Question: I'm trying use PowerMock with JUnitParams, however I'm getting this strange error:
'''
com.thoughtworks.xstream.converters.ConversionException: com.lutum.web.ui.controladores.ControladorExibicaoPDF$$EnhancerByMockitoWithCGLIB$$2852e4bb : com.lutum.web.ui.controladores.ControladorExibicaoPDF$$EnhancerByMockitoWithCGLIB$$2852e4bb
---- Debugging information ----
message : com.lutum.web.ui.controladores.ControladorExibicaoPDF$$EnhancerByMockitoWithCGLIB$$2852e4bb
cause-exception : com.thoughtworks.xstream.mapper.CannotResolveClassException
cause-message : com.lutum.web.ui.controladores.ControladorExibicaoPDF$$EnhancerByMockitoWithCGLIB$$2852e4bb
class : com.lutum.web.ui.controladores.ControladorExibicaoPDFTest
required-type : com.lutum.web.ui.controladores.ControladorExibicaoPDFTest
converter-type : com.thoughtworks.xstream.converters.reflection.ReflectionConverter
path : /org.powermock.modules.junit4.rule.PowerMockStatement$1/outer-class/fNext/test/outer-class/fTest/sut
line number : 8
class[1] : org.powermock.modules.junit4.internal.impl.PowerMockJUnit47RunnerDelegateImpl$PowerMockJUnit47MethodRunner
class[2] : org.junit.internal.runners.MethodRoadie$2
class[3] : org.powermock.modules.junit4.internal.impl.PowerMockJUnit47RunnerDelegateImpl$PowerMockJUnit47MethodRunner$LastRuleTestExecutorStatement
class[4] : org.powermock.modules.junit4.rule.PowerMockStatement
class[5] : org.powermock.modules.junit4.rule.PowerMockStatement$1
version : null
-------------------------------
at com.thoughtworks.xstream.core.TreeUnmarshaller.convert(TreeUnmarshaller.java:79)
at com.thoughtworks.xstream.core.AbstractReferenceUnmarshaller.convert(AbstractReferenceUnmarshaller.java:65)
at com.thoughtworks.xstream.core.TreeUnmarshaller.convertAnother(TreeUnmarshaller.java:66)
at com.thoughtworks.xstream.converters.reflection.AbstractReflectionConverter.unmarshallField(AbstractReflectionConverter.java:355)
at com.thoughtworks.xstream.converters.reflection.AbstractReflectionConverter.doUnmarshal(AbstractReflectionConverter.java:306)
at com.thoughtworks.xstream.converters.reflection.AbstractReflectionConverter.unmarshal(AbstractReflectionConverter.java:234)
at com.thoughtworks.xstream.core.TreeUnmarshaller.convert(TreeUnmarshaller.java:72)
at com.thoughtworks.xstream.core.AbstractReferenceUnmarshaller.convert(AbstractReferenceUnmarshaller.java:65)
at com.thoughtworks.xstream.core.TreeUnmarshaller.convertAnother(TreeUnmarshaller.java:66)
at com.thoughtworks.xstream.converters.reflection.AbstractReflectionConverter.unmarshallField(AbstractReflectionConverter.java:355)
at com.thoughtworks.xstream.converters.reflection.AbstractReflectionConverter.doUnmarshal(AbstractReflectionConverter.java:306)
at com.thoughtworks.xstream.converters.reflection.AbstractReflectionConverter.unmarshal(AbstractReflectionConverter.java:234)
at com.thoughtworks.xstream.core.TreeUnmarshaller.convert(TreeUnmarshaller.java:72)
at com.thoughtworks.xstream.core.AbstractReferenceUnmarshaller.convert(AbstractReferenceUnmarshaller.java:65)
at com.thoughtworks.xstream.core.TreeUnmarshaller.convertAnother(TreeUnmarshaller.java:66)
at com.thoughtworks.xstream.converters.reflection.AbstractReflectionConverter.unmarshallField(AbstractReflectionConverter.java:355)
at com.thoughtworks.xstream.converters.reflection.AbstractReflectionConverter.doUnmarshal(AbstractReflectionConverter.java:306)
at com.thoughtworks.xstream.converters.reflection.AbstractReflectionConverter.unmarshal(AbstractReflectionConverter.java:234)
at com.thoughtworks.xstream.core.TreeUnmarshaller.convert(TreeUnmarshaller.java:72)
at com.thoughtworks.xstream.core.AbstractReferenceUnmarshaller.convert(AbstractReferenceUnmarshaller.java:65)
at com.thoughtworks.xstream.core.TreeUnmarshaller.convertAnother(TreeUnmarshaller.java:66)
at com.thoughtworks.xstream.converters.reflection.AbstractReflectionConverter.unmarshallField(AbstractReflectionConverter.java:355)
at com.thoughtworks.xstream.converters.reflection.AbstractReflectionConverter.doUnmarshal(AbstractReflectionConverter.java:306)
at com.thoughtworks.xstream.converters.reflection.AbstractReflectionConverter.unmarshal(AbstractReflectionConverter.java:234)
at com.thoughtworks.xstream.core.TreeUnmarshaller.convert(TreeUnmarshaller.java:72)
at com.thoughtworks.xstream.core.AbstractReferenceUnmarshaller.convert(AbstractReferenceUnmarshaller.java:65)
at com.thoughtworks.xstream.core.TreeUnmarshaller.convertAnother(TreeUnmarshaller.java:66)
at com.thoughtworks.xstream.converters.reflection.AbstractReflectionConverter.unmarshallField(AbstractReflectionConverter.java:355)
at com.thoughtworks.xstream.converters.reflection.AbstractReflectionConverter.doUnmarshal(AbstractReflectionConverter.java:306)
at com.thoughtworks.xstream.converters.reflection.AbstractReflectionConverter.unmarshal(AbstractReflectionConverter.java:234)
at com.thoughtworks.xstream.core.TreeUnmarshaller.convert(TreeUnmarshaller.java:72)
at com.thoughtworks.xstream.core.AbstractReferenceUnmarshaller.convert(AbstractReferenceUnmarshaller.java:65)
at com.thoughtworks.xstream.core.TreeUnmarshaller.convertAnother(TreeUnmarshaller.java:66)
at com.thoughtworks.xstream.core.TreeUnmarshaller.convertAnother(TreeUnmarshaller.java:50)
at com.thoughtworks.xstream.core.TreeUnmarshaller.start(TreeUnmarshaller.java:134)
at com.thoughtworks.xstream.core.AbstractTreeMarshallingStrategy.unmarshal(AbstractTreeMarshallingStrategy.java:32)
at com.thoughtworks.xstream.XStream.unmarshal(XStream.java:1052)
at com.thoughtworks.xstream.XStream.unmarshal(XStream.java:1036)
at com.thoughtworks.xstream.XStream.fromXML(XStream.java:912)
at com.thoughtworks.xstream.XStream.fromXML(XStream.java:903)
at org.powermock.classloading.DeepCloner.clone(DeepCloner.java:54)
at org.powermock.classloading.ClassloaderExecutor.execute(ClassloaderExecutor.java:89)
at org.powermock.classloading.ClassloaderExecutor.execute(ClassloaderExecutor.java:78)
at org.powermock.modules.junit4.rule.PowerMockStatement.evaluate(PowerMockRule.java:49)
at org.powermock.modules.junit4.internal.impl.PowerMockJUnit47RunnerDelegateImpl$PowerMockJUnit47MethodRunner.executeTest(PowerMockJUnit47RunnerDelegateImpl.java:91)
at org.powermock.modules.junit4.internal.impl.PowerMockJUnit44RunnerDelegateImpl$PowerMockJUnit44MethodRunner.runBeforesThenTestThenAfters(PowerMockJUnit44RunnerDelegateImpl.java:282)
at org.junit.internal.runners.MethodRoadie.runTest(MethodRoadie.java:84)
at org.junit.internal.runners.MethodRoadie.run(MethodRoadie.java:49)
at org.powermock.modules.junit4.internal.impl.PowerMockJUnit44RunnerDelegateImpl.invokeTestMethod(PowerMockJUnit44RunnerDelegateImpl.java:207)
at org.powermock.modules.junit4.internal.impl.PowerMockJUnit44RunnerDelegateImpl.runMethods(PowerMockJUnit44RunnerDelegateImpl.java:146)
at org.powermock.modules.junit4.internal.impl.PowerMockJUnit44RunnerDelegateImpl$1.run(PowerMockJUnit44RunnerDelegateImpl.java:120)
at org.junit.internal.runners.ClassRoadie.runUnprotected(ClassRoadie.java:34)
at org.junit.internal.runners.ClassRoadie.runProtected(ClassRoadie.java:44)
at org.powermock.modules.junit4.internal.impl.PowerMockJUnit44RunnerDelegateImpl.run(PowerMockJUnit44RunnerDelegateImpl.java:118)
at org.powermock.modules.junit4.common.internal.impl.JUnit4TestSuiteChunkerImpl.run(JUnit4TestSuiteChunkerImpl.java:104)
at org.powermock.modules.junit4.common.internal.impl.AbstractCommonPowerMockRunner.run(AbstractCommonPowerMockRunner.java:53)
at org.powermock.modules.junit4.PowerMockRunner.run(PowerMockRunner.java:53)
at org.junit.runner.JUnitCore.run(JUnitCore.java:157)
at com.intellij.junit4.JUnit4IdeaTestRunner.startRunnerWithArgs(JUnit4IdeaTestRunner.java:77)
at com.intellij.rt.execution.junit.JUnitStarter.prepareStreamsAndStart(JUnitStarter.java:195)
at com.intellij.rt.execution.junit.JUnitStarter.main(JUnitStarter.java:63)
at sun.reflect.NativeMethodAccessorImpl.invoke0(Native Method)
at sun.reflect.NativeMethodAccessorImpl.invoke(NativeMethodAccessorImpl.java:62)
at com.intellij.rt.execution.application.AppMain.main(AppMain.java:120)
Caused by: com.thoughtworks.xstream.mapper.CannotResolveClassException: com.lutum.web.ui.controladores.ControladorExibicaoPDF$$EnhancerByMockitoWithCGLIB$$2852e4bb
at com.thoughtworks.xstream.mapper.DefaultMapper.realClass(DefaultMapper.java:56)
at com.thoughtworks.xstream.mapper.MapperWrapper.realClass(MapperWrapper.java:30)
at com.thoughtworks.xstream.mapper.DynamicProxyMapper.realClass(DynamicProxyMapper.java:55)
at com.thoughtworks.xstream.mapper.MapperWrapper.realClass(MapperWrapper.java:30)
at com.thoughtworks.xstream.mapper.PackageAliasingMapper.realClass(PackageAliasingMapper.java:88)
at com.thoughtworks.xstream.mapper.MapperWrapper.realClass(MapperWrapper.java:30)
at com.thoughtworks.xstream.mapper.ClassAliasingMapper.realClass(ClassAliasingMapper.java:79)
at com.thoughtworks.xstream.mapper.MapperWrapper.realClass(MapperWrapper.java:30)
at com.thoughtworks.xstream.mapper.MapperWrapper.realClass(MapperWrapper.java:30)
at com.thoughtworks.xstream.mapper.MapperWrapper.realClass(MapperWrapper.java:30)
at com.thoughtworks.xstream.mapper.MapperWrapper.realClass(MapperWrapper.java:30)
at com.thoughtworks.xstream.mapper.MapperWrapper.realClass(MapperWrapper.java:30)
at com.thoughtworks.xstream.mapper.MapperWrapper.realClass(MapperWrapper.java:30)
at com.thoughtworks.xstream.mapper.ArrayMapper.realClass(ArrayMapper.java:74)
at com.thoughtworks.xstream.mapper.MapperWrapper.realClass(MapperWrapper.java:30)
at com.thoughtworks.xstream.mapper.MapperWrapper.realClass(MapperWrapper.java:30)
at com.thoughtworks.xstream.mapper.MapperWrapper.realClass(MapperWrapper.java:30)
at com.thoughtworks.xstream.mapper.MapperWrapper.realClass(MapperWrapper.java:30)
at com.thoughtworks.xstream.mapper.MapperWrapper.realClass(MapperWrapper.java:30)
at com.thoughtworks.xstream.mapper.MapperWrapper.realClass(MapperWrapper.java:30)
at com.thoughtworks.xstream.mapper.MapperWrapper.realClass(MapperWrapper.java:30)
at com.thoughtworks.xstream.mapper.CachingMapper.realClass(CachingMapper.java:45)
at com.thoughtworks.xstream.converters.reflection.AbstractReflectionConverter.determineType(AbstractReflectionConverter.java:458)
at com.thoughtworks.xstream.converters.reflection.AbstractReflectionConverter.doUnmarshal(AbstractReflectionConverter.java:294)
at com.thoughtworks.xstream.converters.reflection.AbstractReflectionConverter.unmarshal(AbstractReflectionConverter.java:234)
at com.thoughtworks.xstream.core.TreeUnmarshaller.convert(TreeUnmarshaller.java:72)
... 65 more
'''
My test class is as follows:
'''
@RunWith(JUnitParamsRunner.class)
@PrepareForTest({RequestContext.class, FacesContext.class})
public class ControladorExibicaoPDFTest {
@Rule
private PowerMockRule rule = new PowerMockRule();
private ControladorExibicaoPDF sut = spy(new ControladorExibicaoPDF());
private RequestContext contextoRequest = mock(RequestContext.class);
@Before
public void setUp() throws Exception {
mockStatic(RequestContext.class);
mockStatic(FacesContext.class);
when(RequestContext.getCurrentInstance()).thenReturn(contextoRequest);
}
@Test
@Parameters(method = "parametrosTesteExibirPDF")
public void testeExibirPDF(String caminhoArquivoPDF, String comandoEsperado) {
sut.exibir(caminhoArquivoPDF);
verify(contextoRequest).execute(comandoEsperado);
}
private Object[] parametrosTesteExibirPDF() {
return $(
$("/home/hudson/teste.pdf", "exibirRelatorio('/home/hudson/teste.pdf');"),
$("/home/user/outro/adobe.pdf", " exibirRelatorio('/home/user/outro/adobe.pdf');"),
$("c:\documentos\arquivo.pdf", " exibirRelatorio('c:\documentos\arquivo.pdf');"),
$("c:\outro.pdf", " exibirRelatorio('c:\outro.pdf');"),
$("/home/user/novo/arquivos/relatorios/relatorio.pdf", " exibirRelatorio('/home/user/novo/arquivos/relatorios/relatorio.pdf');")
);
}
}
'''
and these are the maven dependencies:

According with <URL> post, I can use PowerMock with another JUnit's runner. However, I have no idea of why this is happening. What I did wrong here?
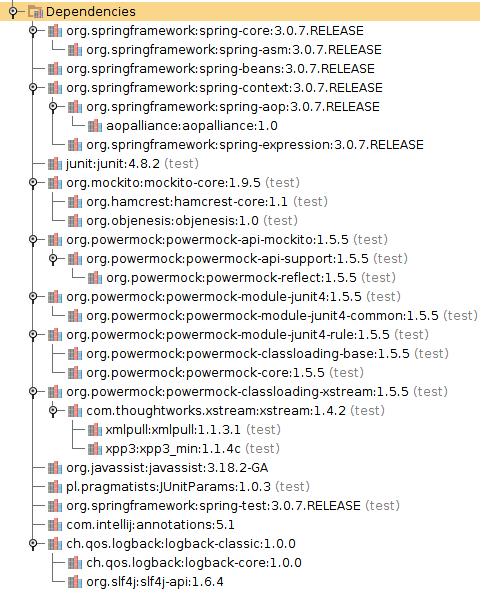
Answer: Change the order of the dependencies in pom.xml to
'''
<dependency>
<groupId>org.powermock</groupId>
<artifactId>powermock-api-mockito</artifactId>
<version>1.5.5</version>
</dependency>
<dependency>
<groupId>org.powermock</groupId>
<artifactId>powermock-module-junit4-rule-agent</artifactId>
<version>1.5.5</version>
<scope>test</scope>
</dependency>
<dependency>
<groupId>org.powermock</groupId>
<artifactId>powermock-classloading-xstream</artifactId>
<version>1.5.5</version>
<scope>test</scope>
</dependency>
<dependency>
<groupId>org.powermock</groupId>
<artifactId>powermock-module-junit4</artifactId>
<version>1.5.5</version>
</dependency>
<dependency>
<groupId>org.powermock</groupId>
<artifactId>powermock-module-junit4-rule</artifactId>
<version>1.5.5</version>
<scope>test</scope>
</dependency>
'''
The top three are needed first for @Rule and there seems to be a issue with how mocks are loaded by the different classloaders <URL>
Also the field annotated with '@Rule' must be 'public'. '@Rule public PowerMockRule rule = new PowerMockRule();'
Then the test runs fine.